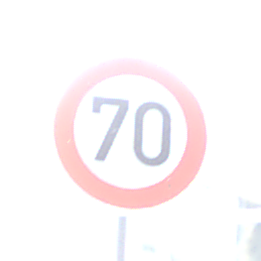
Verkehrszeichen: Geschwindigkeit70
Umgebung: Outdoor, Urban
Tageszeit: SunriseSunset
Wetter: PartlyCloudy
Licht: Natural
Jahreszeit: NotSpecified
Kontrast: MediumContrast